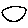
Label: circle